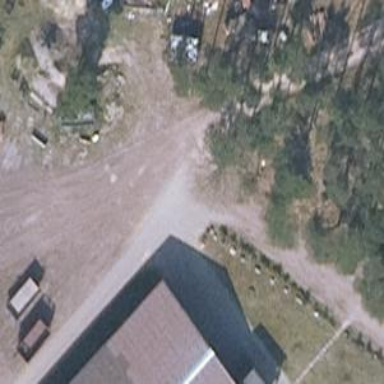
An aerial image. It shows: Dirt track road.